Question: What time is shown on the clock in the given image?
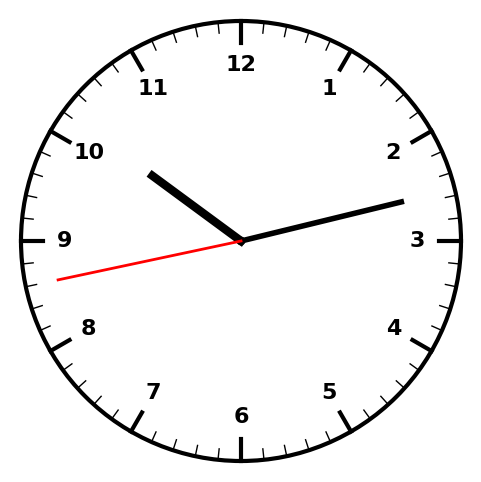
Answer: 10:12:43